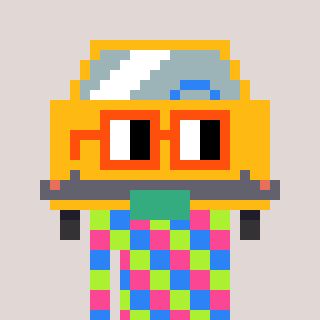
a pixel art character with square orange glasses, a taxi-shaped head and a grayscale-colored body on a warm background